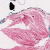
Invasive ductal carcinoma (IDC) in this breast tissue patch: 0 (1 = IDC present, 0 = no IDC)